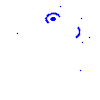
Particle: electron